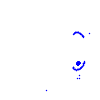
Particle: kaon